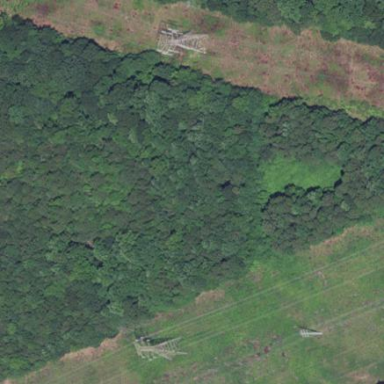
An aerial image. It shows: Mixed woodland area with variety of leaf types and cycles.